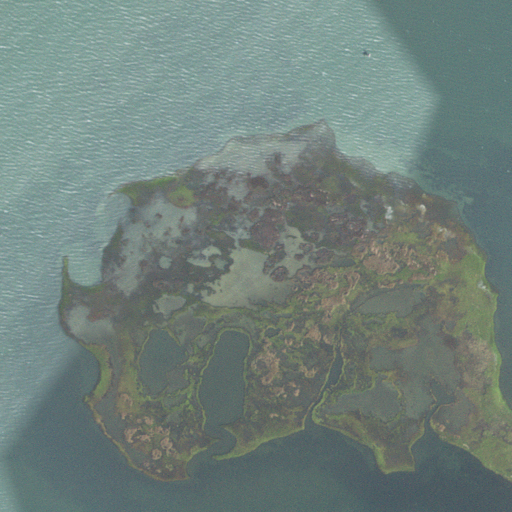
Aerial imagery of cape in North Carolina named Great Island Point containing open water and herbaceous wetlands